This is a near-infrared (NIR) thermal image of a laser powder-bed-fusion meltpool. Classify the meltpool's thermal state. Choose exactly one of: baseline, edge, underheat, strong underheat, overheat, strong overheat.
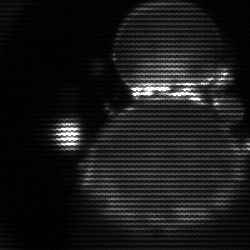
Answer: edge